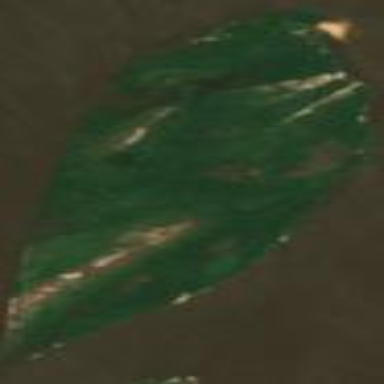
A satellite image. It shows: Island.